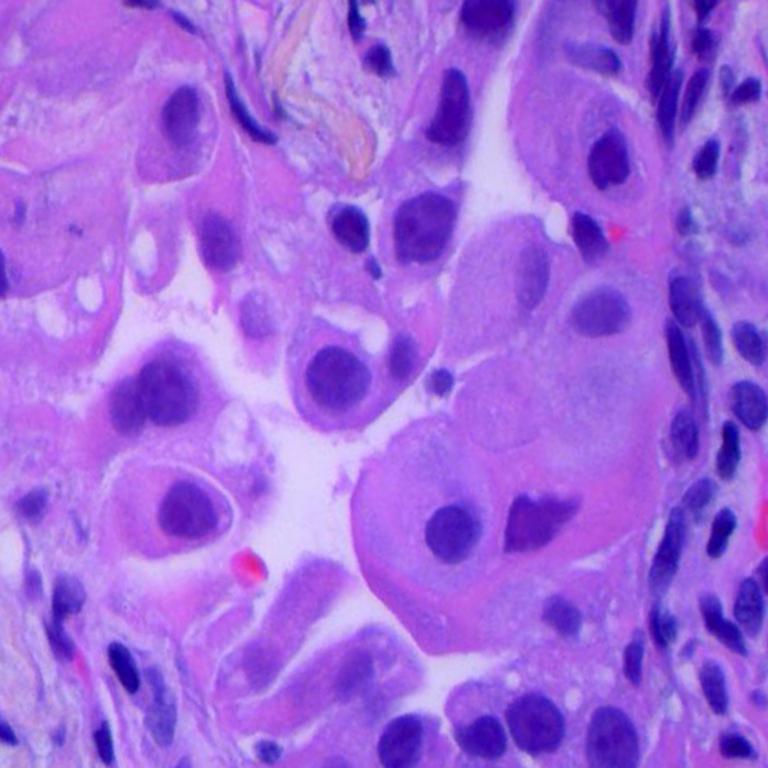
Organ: lung
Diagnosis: adenocarcinomas